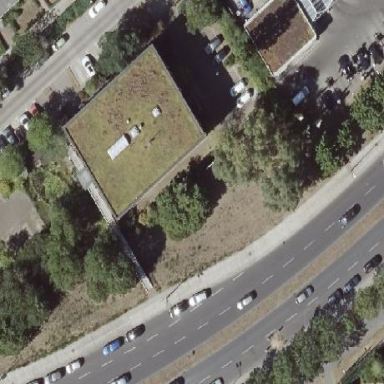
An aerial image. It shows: Flat-roofed commercial building.